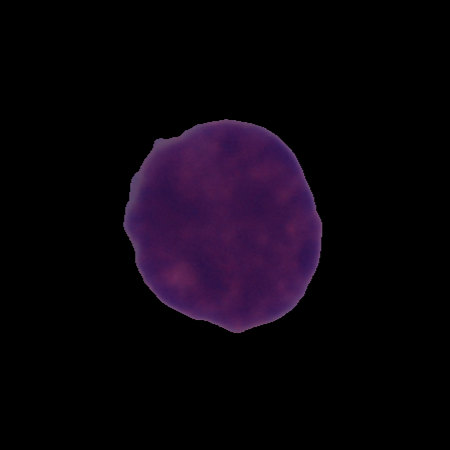
Label: cancer